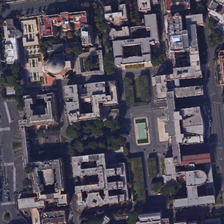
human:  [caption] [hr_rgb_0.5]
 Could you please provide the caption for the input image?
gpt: many green trees and buildings are in a school .

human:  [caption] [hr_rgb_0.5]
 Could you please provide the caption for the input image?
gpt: many green trees and buildings are in a school .

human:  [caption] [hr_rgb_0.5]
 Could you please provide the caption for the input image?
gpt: many green trees and buildings are in a school .

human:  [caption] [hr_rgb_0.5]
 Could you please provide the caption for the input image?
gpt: many green trees and buildings are in a school .

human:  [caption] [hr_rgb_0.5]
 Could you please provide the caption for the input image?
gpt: many green trees and buildings are in a school .